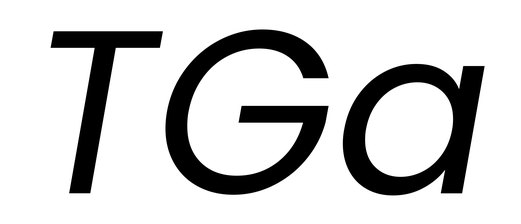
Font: Poppins-Italic